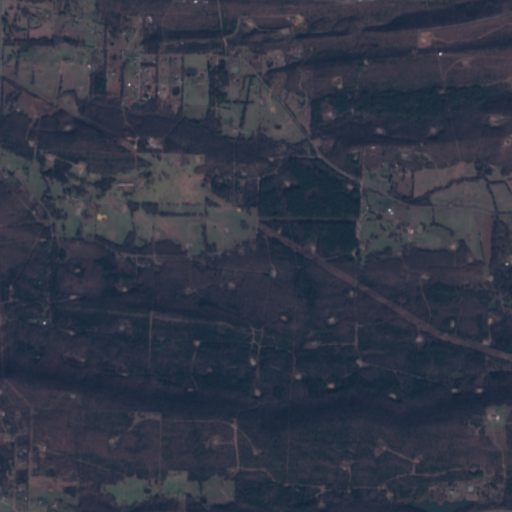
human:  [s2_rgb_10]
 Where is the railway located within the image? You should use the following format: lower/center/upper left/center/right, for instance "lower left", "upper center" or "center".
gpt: The railway is located in the lower of the image.
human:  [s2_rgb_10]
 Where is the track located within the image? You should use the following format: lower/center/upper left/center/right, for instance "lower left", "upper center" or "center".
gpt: There is no track in the image.